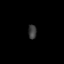
Tissue: lung
Cell type: Fibroblasts
Senescence score: 0.5511
Nuclear area (px): 116
Mean DAPI intensity: 59.259